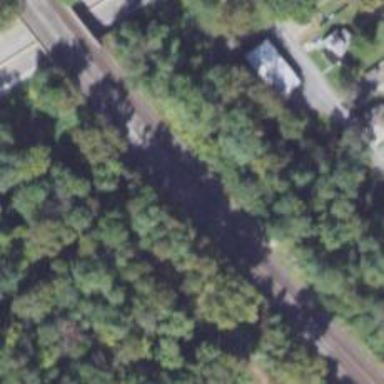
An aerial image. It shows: Railway track.